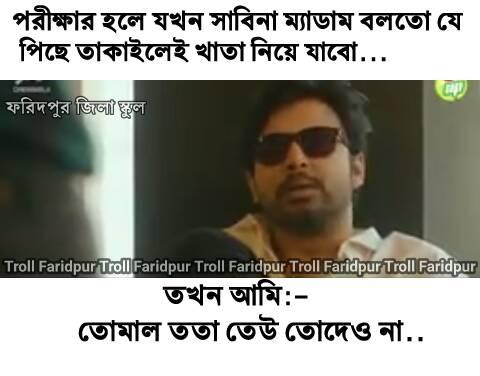
Caption: পরীক্ষার হলে যখন সাবিনা ম্যাডাম বলতো যে পিছে তাকাইলেই খাতা নিয়ে যাবো  ...   তখন আমি   তোমাল ততা তেউ তোদেও না ...
Label: hate